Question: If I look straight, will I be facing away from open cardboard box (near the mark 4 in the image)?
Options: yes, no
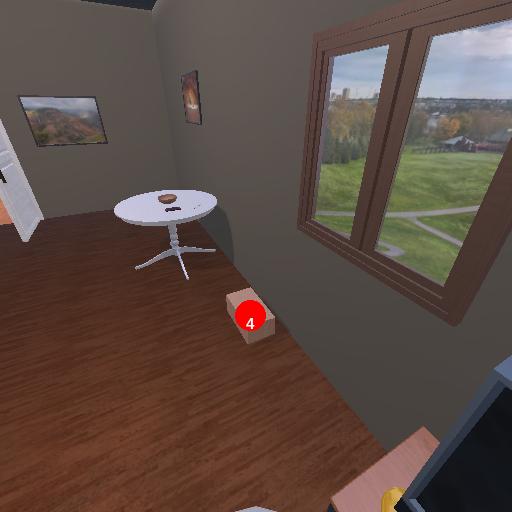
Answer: yes